Interaction volume radius: 5 \u00c5
Interaction volume height: 20 \u00c5
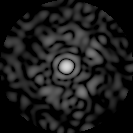
Disorder parameter: 0.852